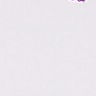
Metastatic tissue present: no